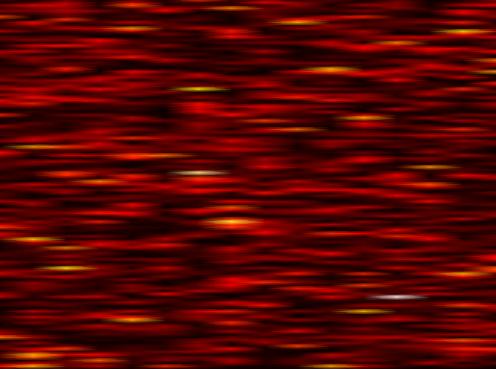
Label: UFMC